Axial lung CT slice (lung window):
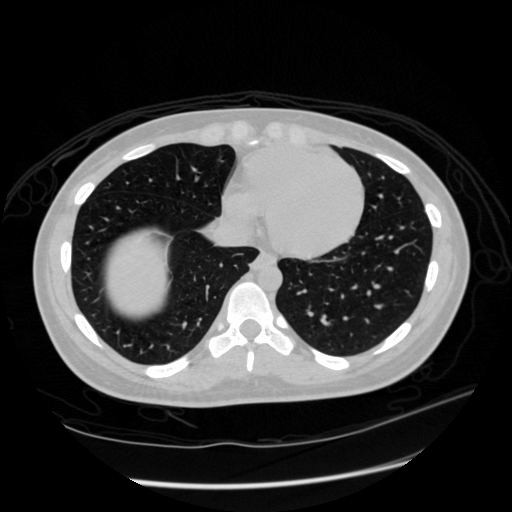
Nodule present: no